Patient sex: M
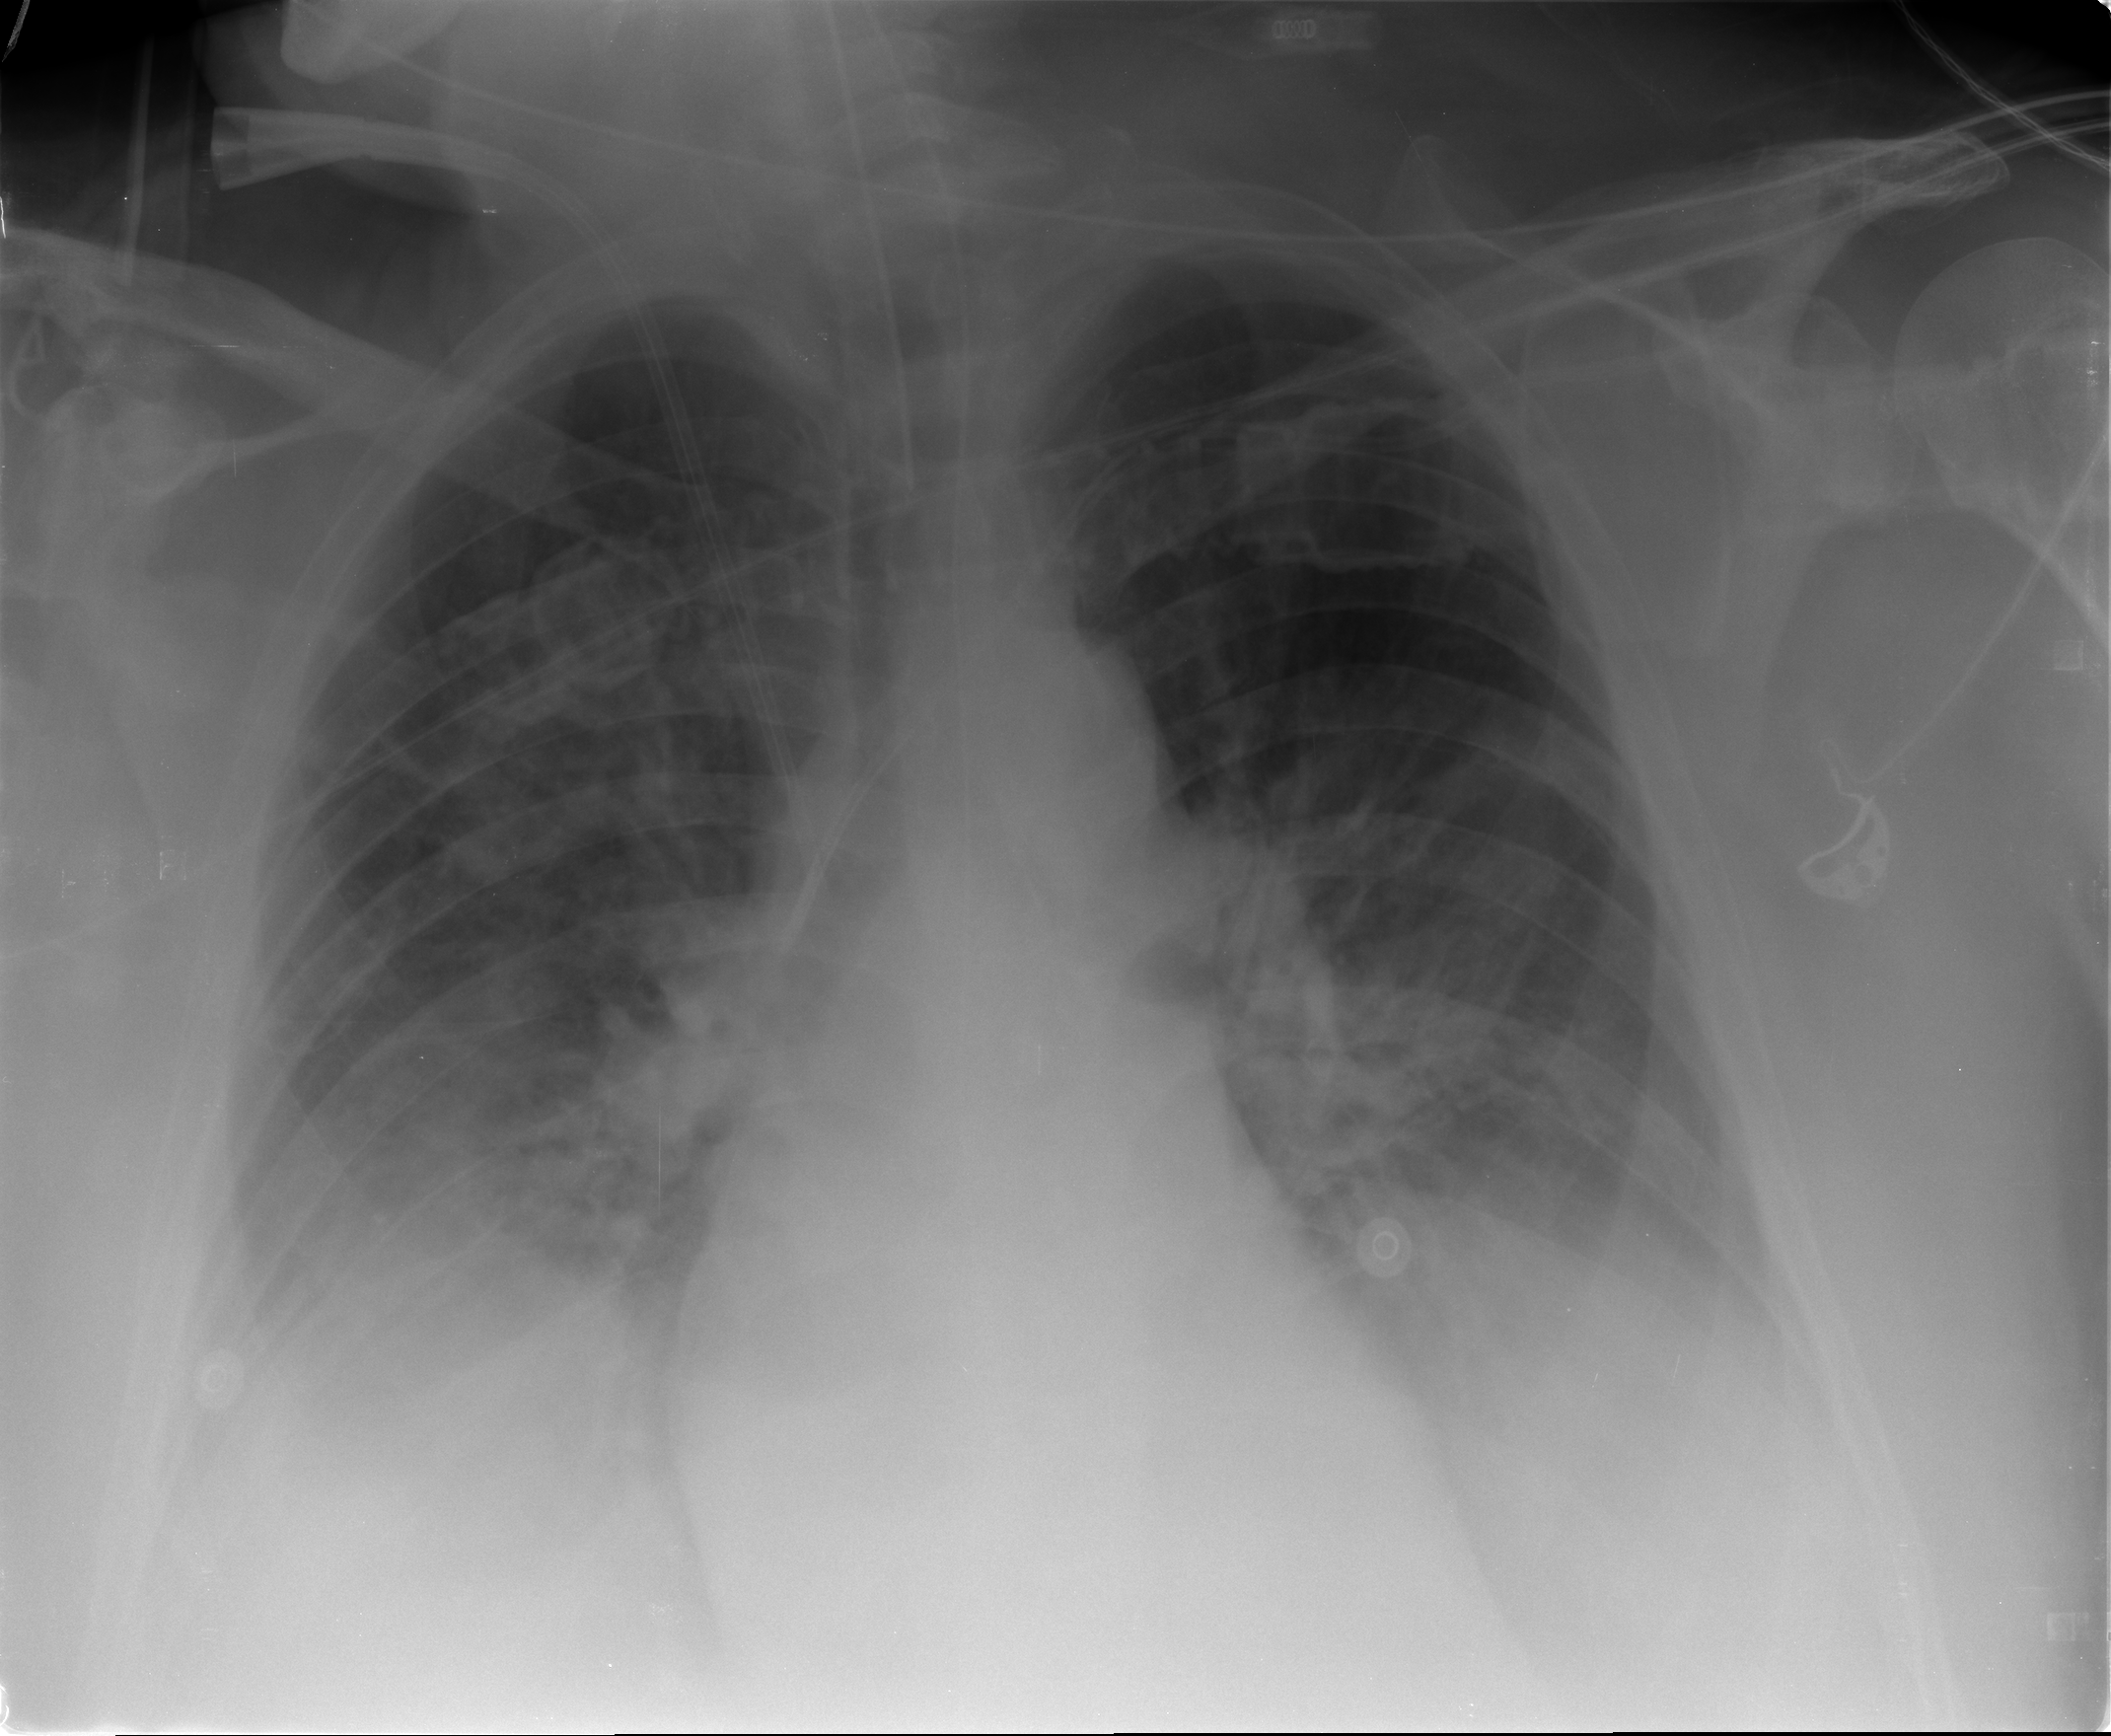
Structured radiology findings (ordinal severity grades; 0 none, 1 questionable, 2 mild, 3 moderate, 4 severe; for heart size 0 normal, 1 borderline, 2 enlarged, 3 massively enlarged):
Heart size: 0
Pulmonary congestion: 2
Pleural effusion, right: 2
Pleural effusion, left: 2
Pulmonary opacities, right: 0
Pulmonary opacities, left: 0
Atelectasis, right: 2
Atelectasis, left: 2